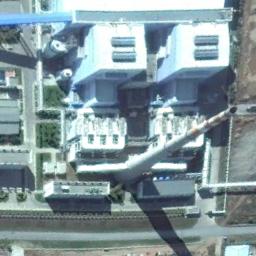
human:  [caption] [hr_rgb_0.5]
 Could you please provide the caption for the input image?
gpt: In the thermal power station there are neatly planned factories and good greenery, and there is a chimney .

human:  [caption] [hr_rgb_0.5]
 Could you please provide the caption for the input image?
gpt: There are many buildings next to the thermal power station .

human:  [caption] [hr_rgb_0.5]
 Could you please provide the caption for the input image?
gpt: Two thermal power stations are ejecting smoke .

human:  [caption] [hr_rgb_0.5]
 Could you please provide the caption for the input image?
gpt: The thermal power station is on the bare land next to some buildings .

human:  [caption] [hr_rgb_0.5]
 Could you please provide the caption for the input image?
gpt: There are some white buildings on the thermal power station .